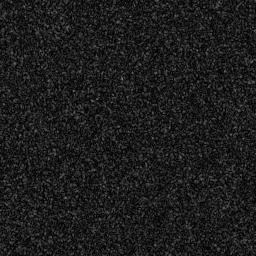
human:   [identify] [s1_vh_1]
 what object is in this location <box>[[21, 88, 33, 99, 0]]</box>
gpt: <ref>1 medium ship at the bottom left</ref>